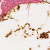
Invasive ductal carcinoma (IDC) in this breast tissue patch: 0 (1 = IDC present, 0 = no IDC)